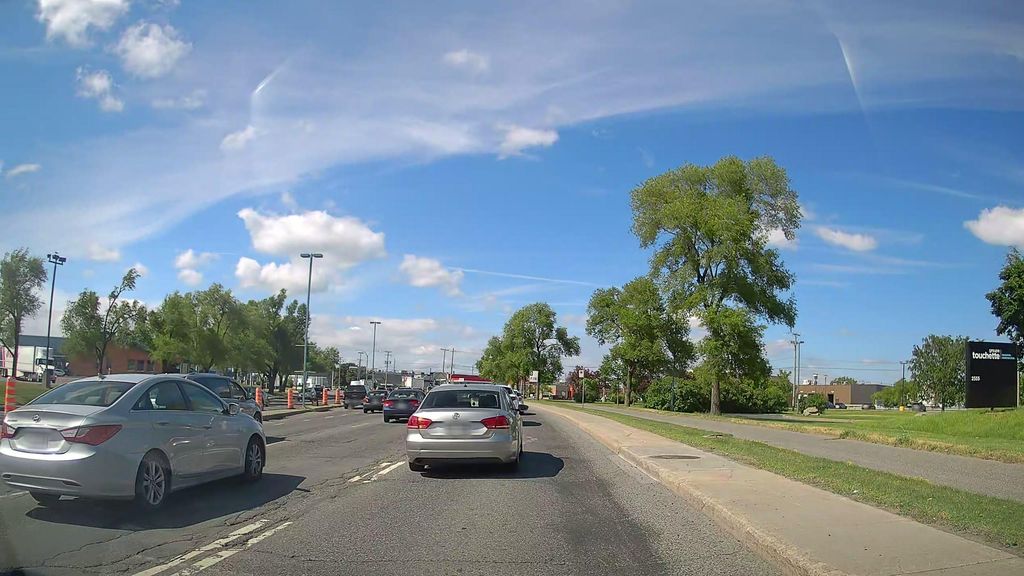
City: montreal